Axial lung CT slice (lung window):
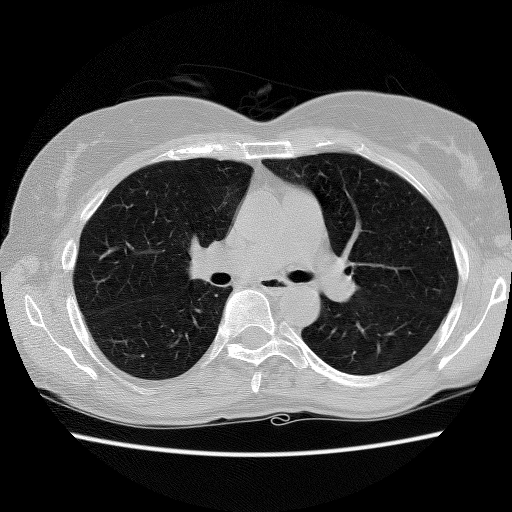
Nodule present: no